Question: I want to calculate the tangentspace in GLSL.
Here is the important part from my code:
'''
// variables passed from vertex to fragment program //
in vec3 vertexNormal;
in vec2 textureCoord;
in vec3 lightPosition;
in vec3 vertexPos;
in mat4 modelView;
in mat4 viewMatrix;
// TODO: textures for color and normals //
uniform sampler2D normal;
uniform sampler2D texture;
// this defines the fragment output //
out vec4 color;
void main() {
// ###### TANGENT SPACE STUFF ############
vec4 position_eye = modelView * vec4(vertexPos,1.0);
vec3 q0 = dFdx(position_eye.xyz);
vec3 q1 = dFdy(position_eye.xyz);
vec2 st0 = dFdx(textureCoord.st);
vec2 st1 = dFdy(textureCoord.st);
float Sx = ( q0.x * st1.t - q1.x * st0.t) / (st1.t * st0.s - st0.t * st1.s);
float Tx = (-q0.x * st1.s + q1.x * st0.s) / (st1.t * st0.s - st0.t * st1.s);
q0.x = st0.s * Sx + st0.t * Tx;
q1.x = st1.s * Sx + st1.t * Tx;
vec3 S = normalize( q0 * st1.t - q1 * st0.t);
vec3 T = normalize(-q0 * st1.s + q1 * st0.s);
vec3 n = texture2D(normal,textureCoord).xyz;
n = smoothstep(-1,1,n);
mat3 tbn = (mat3(S,T,n));
// #######################################
n = tbn * n; // transfer the read normal to worldSpace;
vec3 eyeDir = - (modelView * vec4(vertexPos,1.0)).xyz;
vec3 lightDir = (modelView * vec4(lightPosition.xyz, 1.0)).xyz;
'''
After this code there is a phong shading which will be mixed with the texture. Applying the shaders to a normal texture without normalMapping everything works fine.
I need to calculate this in the shader for later other dynamic parts.
Can someone tell me what is going wrong?
This is how it currently looks like:

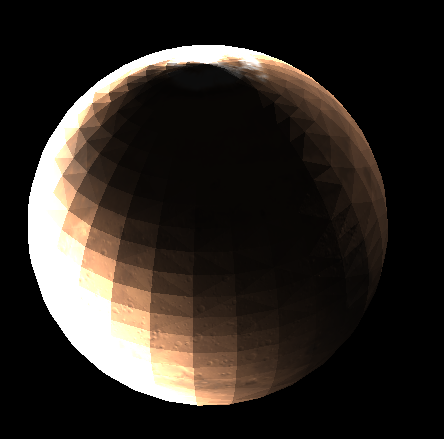
Answer: > Can someone tell me what is going wrong?
You're trying to compute the tangent-space basis matrix in your shader; that's what's wrong. You can't actually do that.
'dFdx/y' computes the rate-of-change of the given value, locally in screen-space, across the surface of a primitive. In other words, it computes the derivative of the given value over the primitive. Your input values are linearly interpolated.
The derivative of a line is a . And ar interpolation produces ar results. Therefore, every fragment from each primitive will get the for the inputs/outputs. Therefore, every fragment will compute the S and T values, since they're based entirely on the derivatives.
That's why you're getting a faceted surface: two of the three matrix components will be identical across a triangle's surface.
Your computation doesn't work because it work. You're going to have to do what everyone else does: calculate the NBT matrix offline and pass them as per-vertex attributes. Or use some known property of the mesh to compute them. But this? It isn't going to work.